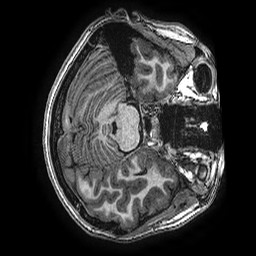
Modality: T1w
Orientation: axial
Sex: female
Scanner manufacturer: ge
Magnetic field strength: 3 T
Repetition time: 0.00766 s
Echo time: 0.003476 s